Field crop: maize
Growth stage: 2
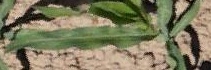
Species: maize